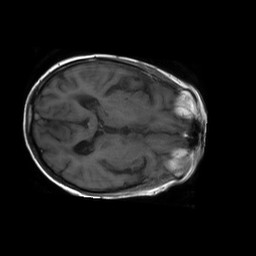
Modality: T1w
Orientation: axial
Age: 81
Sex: female
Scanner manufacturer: philips
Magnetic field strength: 1.5 T
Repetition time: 0.375 s
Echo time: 0.011 s